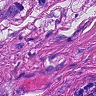
Metastatic tissue present: yes